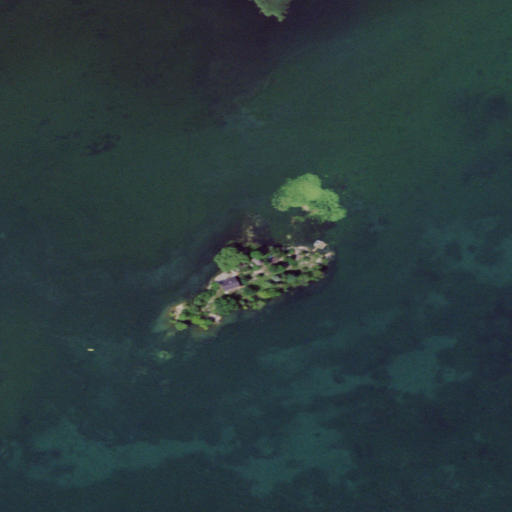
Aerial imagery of island in New York named Flatiron Island containing open water and herbaceous wetlands